Question: There is <URL>. I suspect my case is different and it may indicate a general problem of the project configuration.
windowTranslucentNavigation is for API 19. I have set targetSdkVersion inn both build.gradle and manifests.
In build.gradle:
'''
defaultConfig {
applicationId "xxx"
minSdkVersion 9
targetSdkVersion 21
// Enabling multidex support.
multiDexEnabled true
'''
}
In manifests:
'''
<uses-sdk
android:minSdkVersion="9"
android:targetSdkVersion="21" />
'''
Android Studio clearly knows about windowTranslucentNavigation. The following warning shows this:

When the project is built, the following error is generated:
Error:(7, 29) No resource found that matches the given name: attr 'windowTranslucentNavigation'.
Here is the contents of themes.xml:
'''
<resources>
<!-- the theme applied to the application or activity -->
<style name="OverlayingActionBarTheme"
parent="@style/Theme.AppCompat">
<item name="android:windowActionBarOverlay">true</item>
<item name="android:actionBarStyle">@style/TransparentActionBar</item>
<item name="android:windowTranslucentNavigation">true</item>
<!-- Support library compatibility -->
<item name="windowActionBarOverlay">true</item>
<item name="actionBarStyle">@style/TransparentActionBar</item>
<item name="windowTranslucentNavigation">true</item>
</style>
<!-- ActionBar styles -->
<style name="TransparentActionBar"
parent="@style/Widget.AppCompat.ActionBar">
<item name="android:background">@color/black_overlay</item>
<!-- Support library compatibility -->
<item name="background">@color/black_overlay</item>
</style>
'''
Could anyone offer a tip on how to fix this?
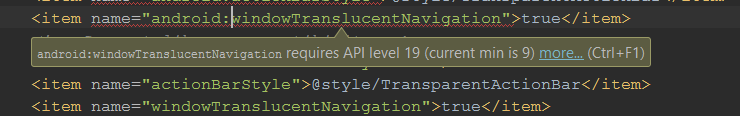
Answer: The answer that suggests you change your 'minSdkVersion' to support this is not entirely correct. The feature may not be supported on versions older than 19, but you can use it without changing your 'minSdkVersion'.
You would create a 'themes.xml' file in a folder named 'values-v19'. This will allow you to use SDK 19+ style/theme features on any device that is running that version or above.
More info about how this works: <URL>.